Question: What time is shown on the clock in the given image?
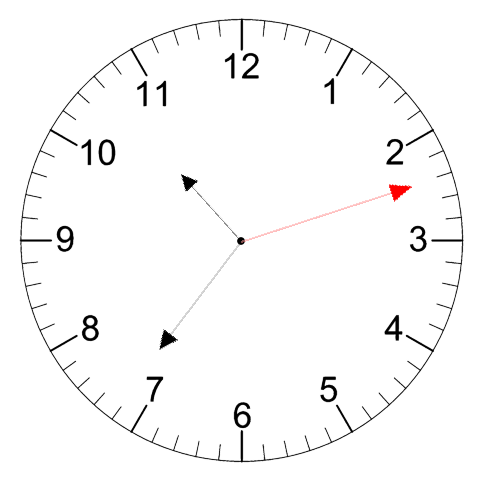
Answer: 10:36:12